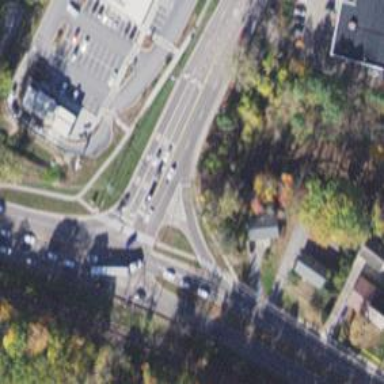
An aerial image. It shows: Stop road.